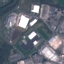
Land use / land cover class: Industrial